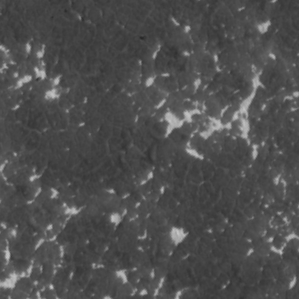
Label: frost